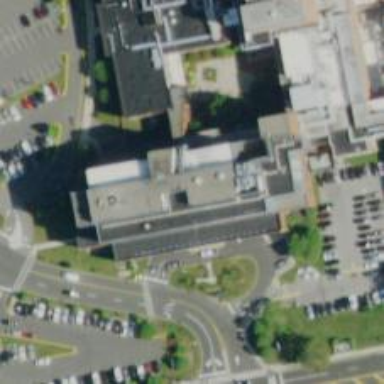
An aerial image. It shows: Healthcare clinic.